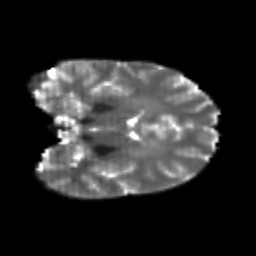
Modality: T2w
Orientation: coronal
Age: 20
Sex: female
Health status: healthy
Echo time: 0.074 s